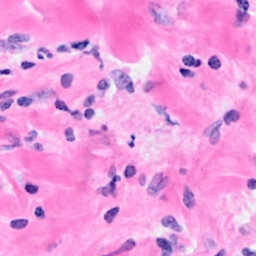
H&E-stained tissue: Breast